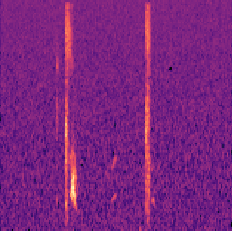
Sound class: Person sneeze